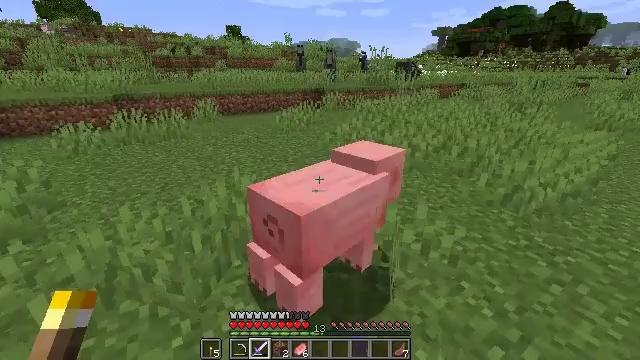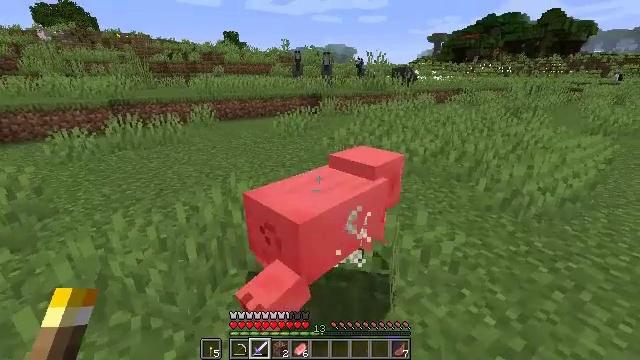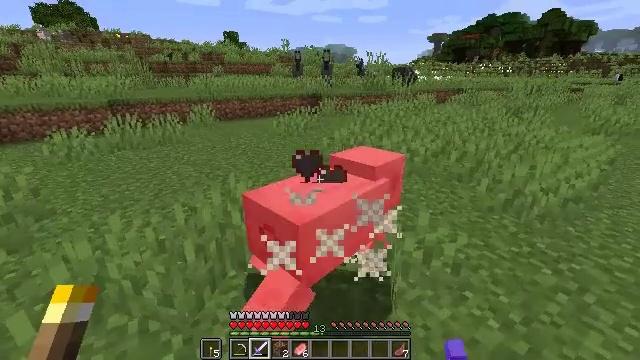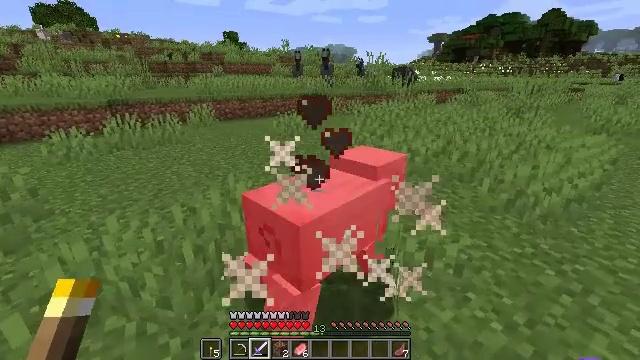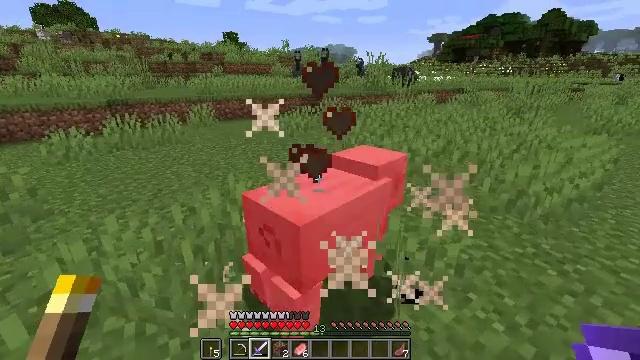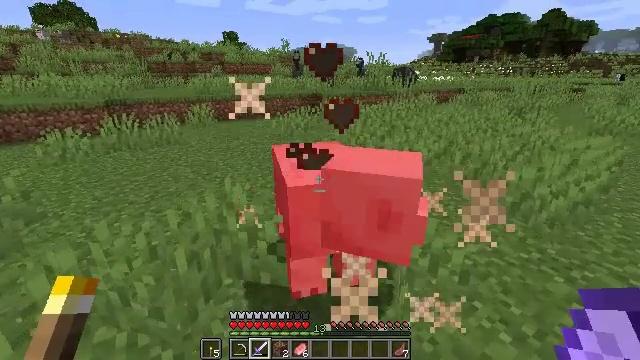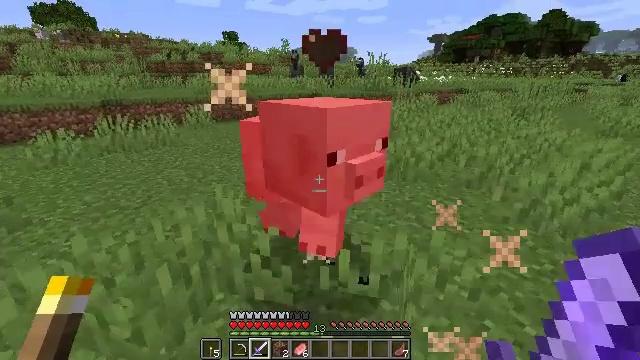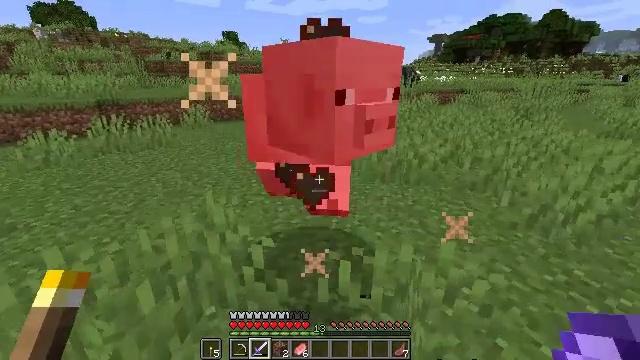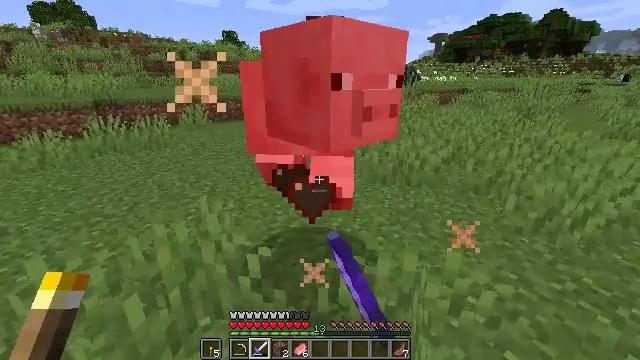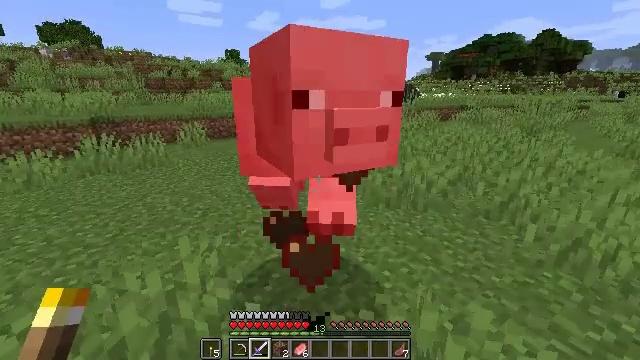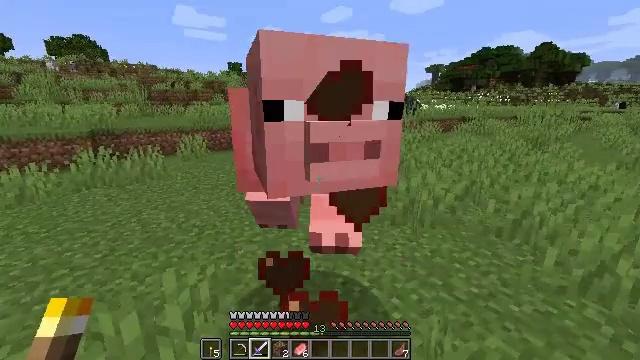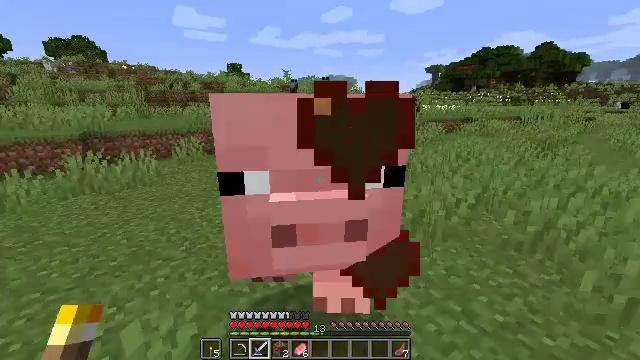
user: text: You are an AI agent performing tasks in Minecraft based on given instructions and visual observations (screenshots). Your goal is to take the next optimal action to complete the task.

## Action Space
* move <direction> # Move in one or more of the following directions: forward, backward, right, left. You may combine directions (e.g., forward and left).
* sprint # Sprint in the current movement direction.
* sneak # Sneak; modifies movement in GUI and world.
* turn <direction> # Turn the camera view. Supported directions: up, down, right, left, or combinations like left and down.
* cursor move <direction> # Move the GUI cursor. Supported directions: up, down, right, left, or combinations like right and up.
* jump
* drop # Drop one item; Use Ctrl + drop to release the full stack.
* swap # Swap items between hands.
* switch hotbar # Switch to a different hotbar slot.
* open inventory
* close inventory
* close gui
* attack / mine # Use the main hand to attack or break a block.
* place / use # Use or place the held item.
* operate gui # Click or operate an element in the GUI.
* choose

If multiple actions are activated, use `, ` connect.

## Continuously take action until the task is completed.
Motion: motion action
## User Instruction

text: Combat the pig.
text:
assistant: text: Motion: turn up
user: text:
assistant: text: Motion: no_op
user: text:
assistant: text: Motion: no_op
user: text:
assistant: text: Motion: no_op
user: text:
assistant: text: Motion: move forward
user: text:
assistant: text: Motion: move forward
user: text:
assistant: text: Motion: move forward, attack / mine
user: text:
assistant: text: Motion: move forward, attack / mine
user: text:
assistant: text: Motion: move forward, turn up, attack / mine
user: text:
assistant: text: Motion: move forward, turn up
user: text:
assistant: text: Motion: move forward
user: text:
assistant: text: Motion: no_op